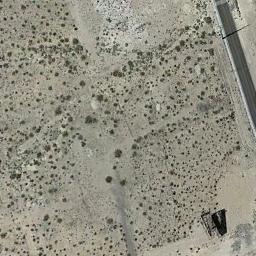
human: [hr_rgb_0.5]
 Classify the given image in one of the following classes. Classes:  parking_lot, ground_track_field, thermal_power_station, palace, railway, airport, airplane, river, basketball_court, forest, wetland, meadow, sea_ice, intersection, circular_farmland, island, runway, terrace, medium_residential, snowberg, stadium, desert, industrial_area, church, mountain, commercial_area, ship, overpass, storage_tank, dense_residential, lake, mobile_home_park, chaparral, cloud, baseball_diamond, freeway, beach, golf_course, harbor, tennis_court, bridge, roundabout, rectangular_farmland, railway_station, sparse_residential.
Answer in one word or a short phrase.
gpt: chaparral